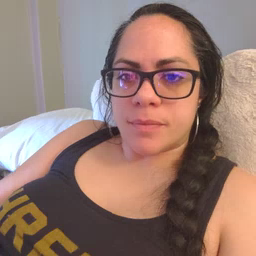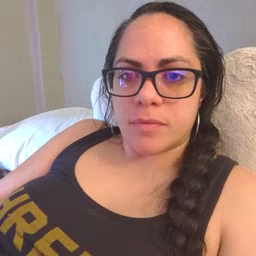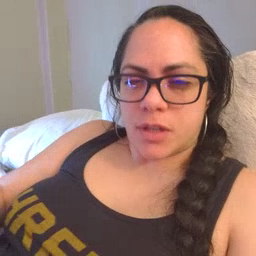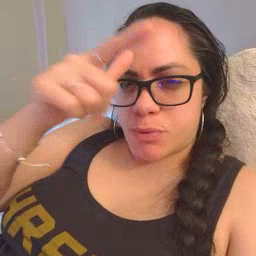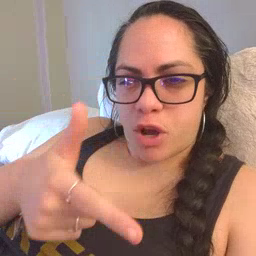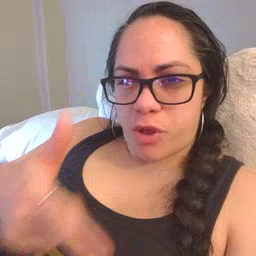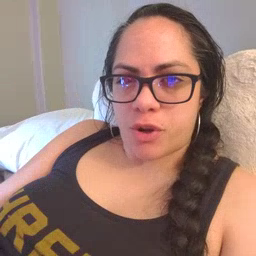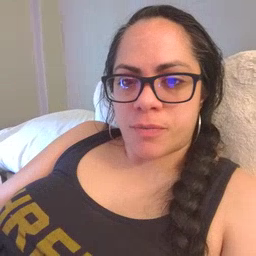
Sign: brother